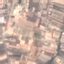
Land use / land cover: PermanentCrop